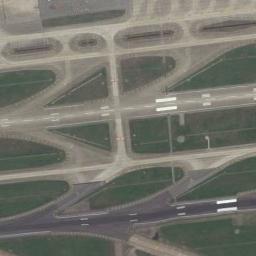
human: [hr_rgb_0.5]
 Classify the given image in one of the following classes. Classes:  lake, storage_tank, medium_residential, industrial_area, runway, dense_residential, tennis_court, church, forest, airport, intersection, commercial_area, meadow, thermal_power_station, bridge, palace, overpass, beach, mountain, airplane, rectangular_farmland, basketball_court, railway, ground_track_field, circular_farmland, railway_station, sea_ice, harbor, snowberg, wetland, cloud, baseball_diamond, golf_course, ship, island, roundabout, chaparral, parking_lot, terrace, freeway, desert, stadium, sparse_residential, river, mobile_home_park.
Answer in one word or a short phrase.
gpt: runway